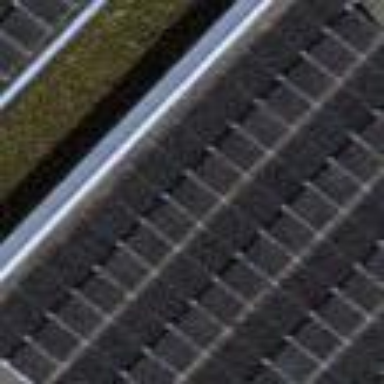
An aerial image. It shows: Solar photovoltaic panel generator.